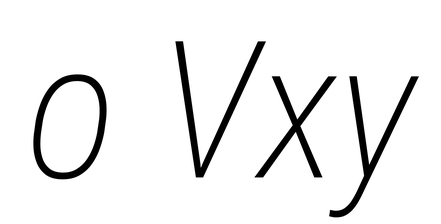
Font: Roboto-Italic_Condensed_ExtraLight_Italic